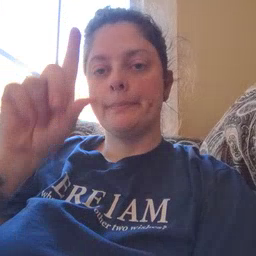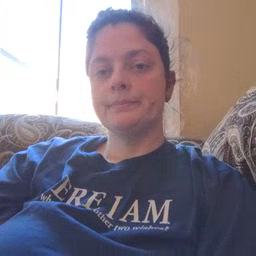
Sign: up